Question: I want to import eclipse android project into IntelliJ.
The problem is, that in the Import Module wizard (), I can not choose Eclipse because it is not listed. Flash Builder, Gradle, or Maven are listed but eclipse is missing.

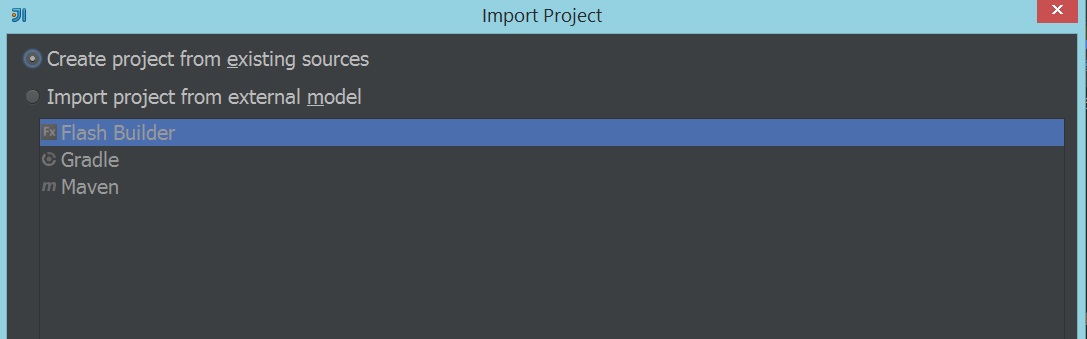
Answer: Looks like you have no 'Eclipse Integration' plugin. In Intellij IDEA go to the 'Settings' -> 'Plugins' and install it from repository.